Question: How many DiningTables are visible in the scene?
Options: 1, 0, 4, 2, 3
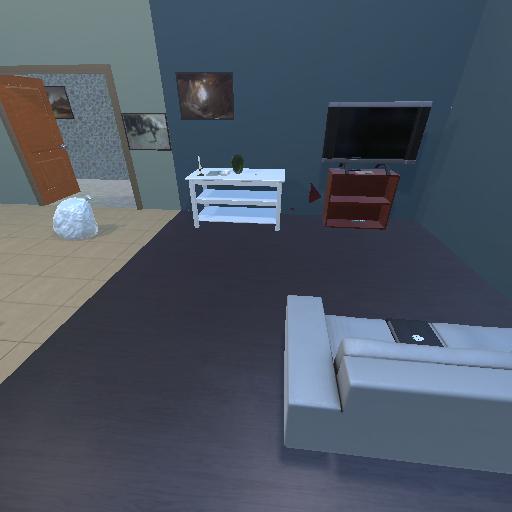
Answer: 1